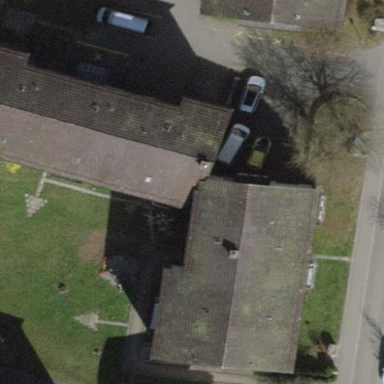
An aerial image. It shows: Building with pitched roof.